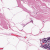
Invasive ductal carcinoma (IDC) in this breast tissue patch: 0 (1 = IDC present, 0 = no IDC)